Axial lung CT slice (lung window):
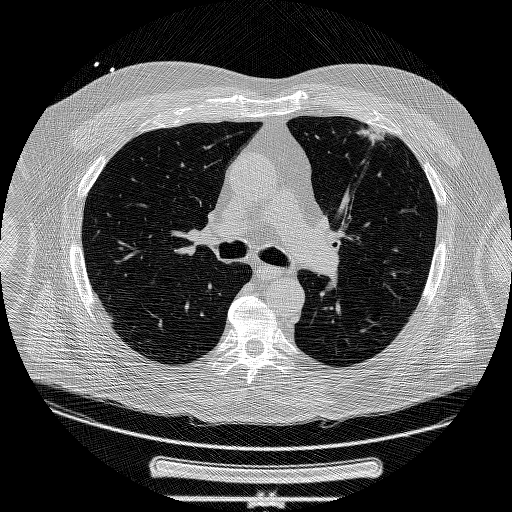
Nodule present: yes
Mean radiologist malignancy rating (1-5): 5